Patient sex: M
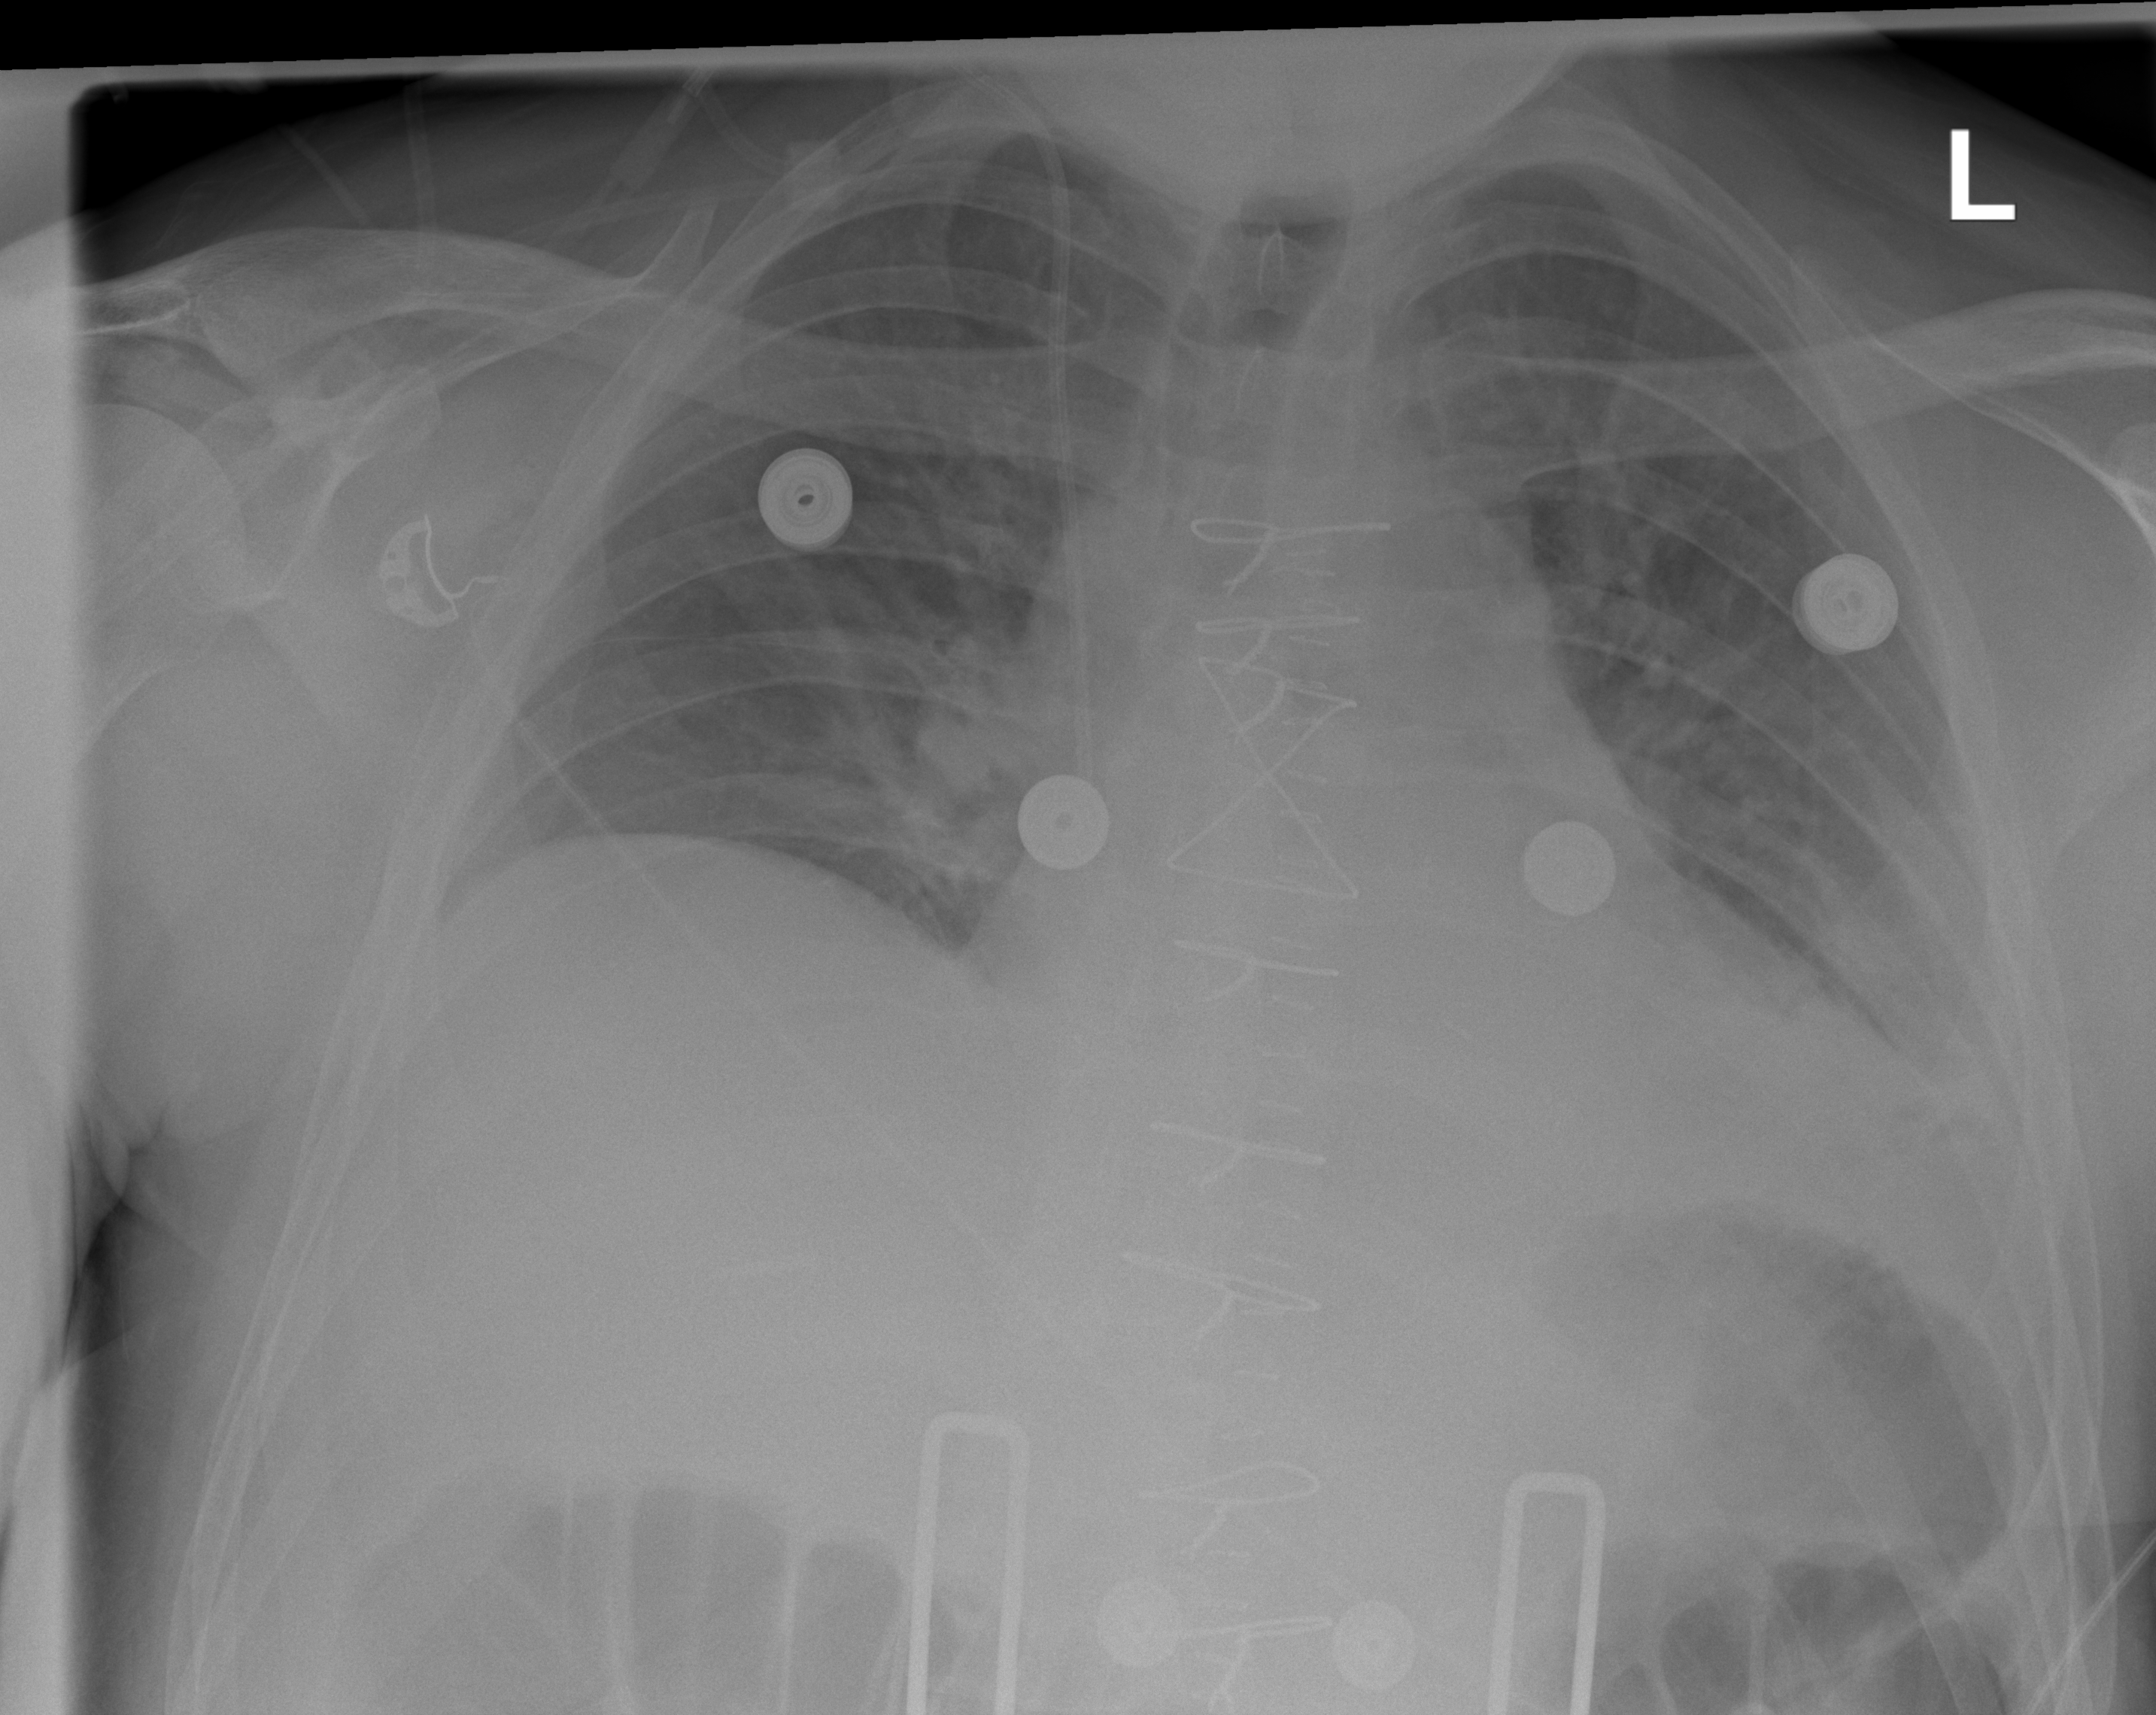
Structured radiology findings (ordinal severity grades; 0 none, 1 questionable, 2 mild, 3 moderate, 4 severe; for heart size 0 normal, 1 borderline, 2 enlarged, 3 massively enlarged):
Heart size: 0
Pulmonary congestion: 0
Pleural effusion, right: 0
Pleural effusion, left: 2
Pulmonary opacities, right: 0
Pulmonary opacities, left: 0
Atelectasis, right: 0
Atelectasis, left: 0